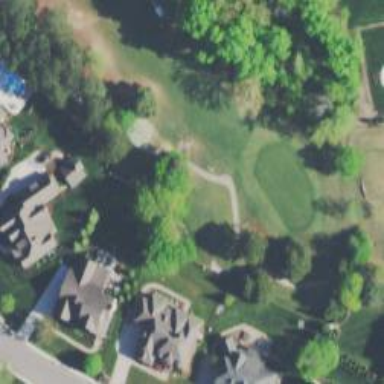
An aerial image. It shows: Path designated for golf carts.